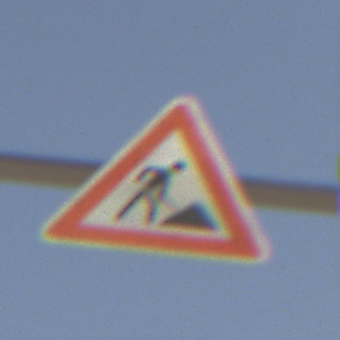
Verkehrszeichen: Arbeitsstelle
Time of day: MorningAfternoon
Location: Outdoor (Suburban)
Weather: Clear
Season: NotSpecified
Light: Natural